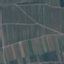
Label: PermanentCrop